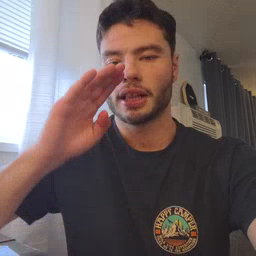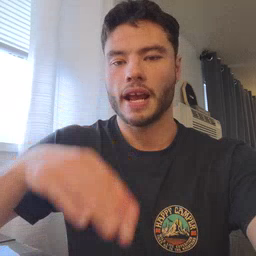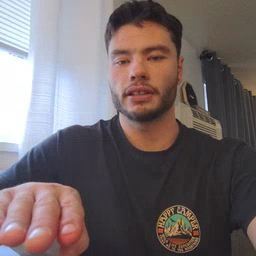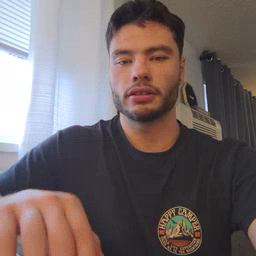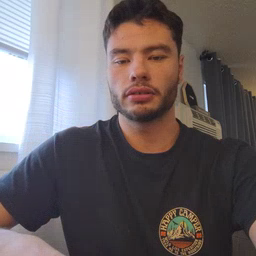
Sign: elephant